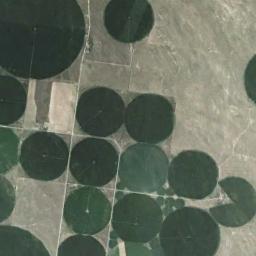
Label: circular_farmland